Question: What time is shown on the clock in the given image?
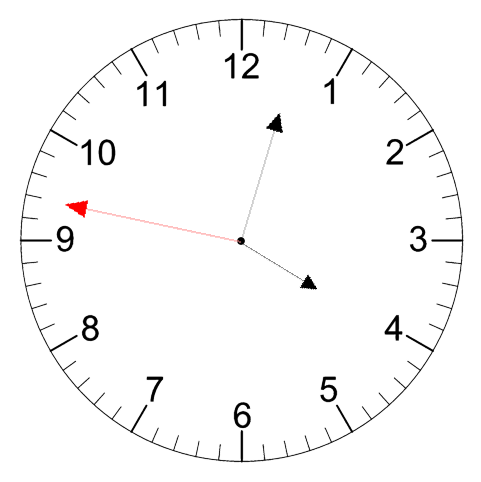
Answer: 04:02:47